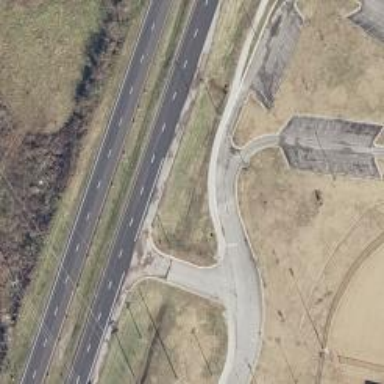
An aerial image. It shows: Service road with separate sidewalk.